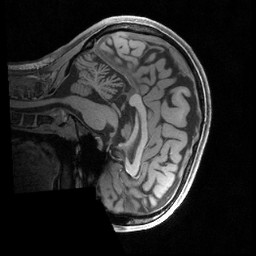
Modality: T1w
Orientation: sagittal
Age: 23
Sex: female
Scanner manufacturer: siemens
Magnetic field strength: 3 T
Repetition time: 2.4 s
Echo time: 0.00231 s